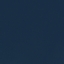
Label: SeaLake